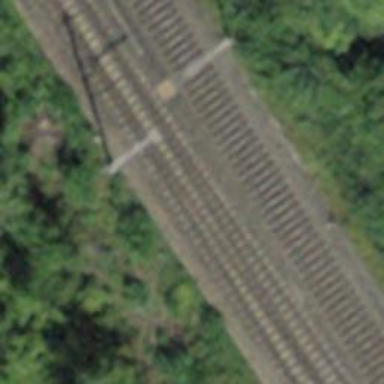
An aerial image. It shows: Single railway track with electrified contact line.